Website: macys
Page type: account-selection
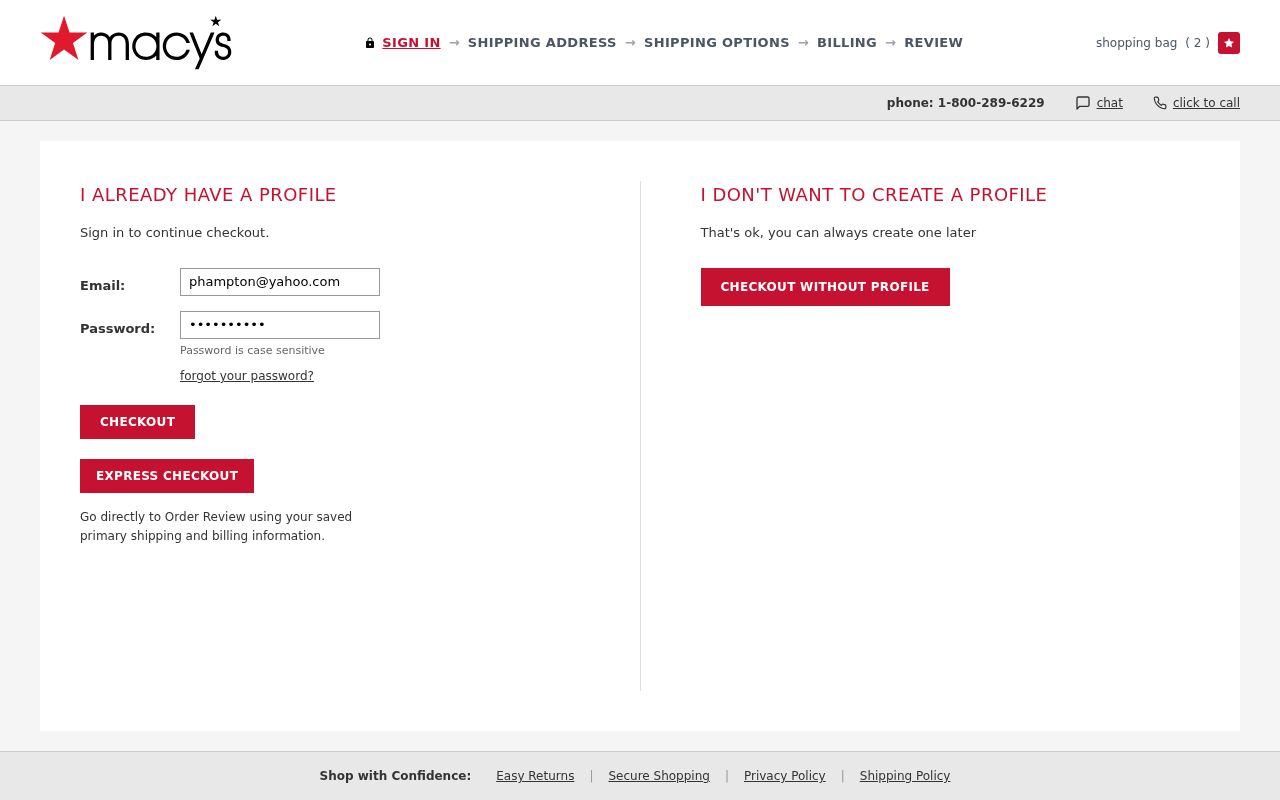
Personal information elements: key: PII_EMAIL
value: phampton@yahoo.com
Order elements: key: ORDER_NUM_ITEMS
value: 2